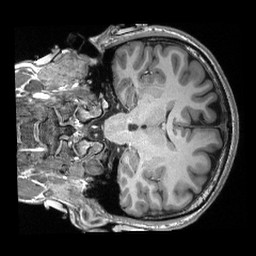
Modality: T1w
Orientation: coronal
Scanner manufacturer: siemens
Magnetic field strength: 3 T
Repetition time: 2.3 s
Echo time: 0.00308 s